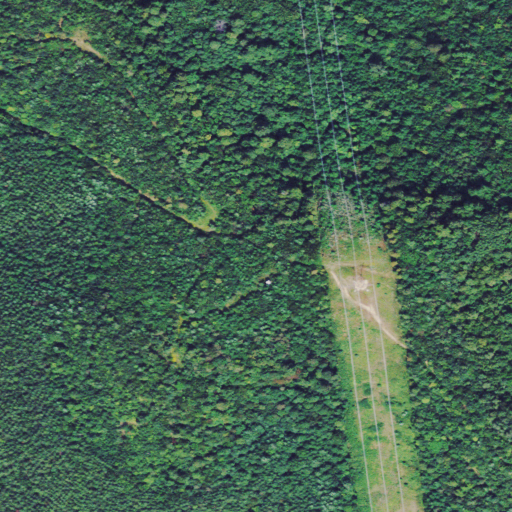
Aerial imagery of mountain in Ohio named Chestnut Oak Knob containing deciduous forest, evergreen forest, grassland, shrub, and mixed forest